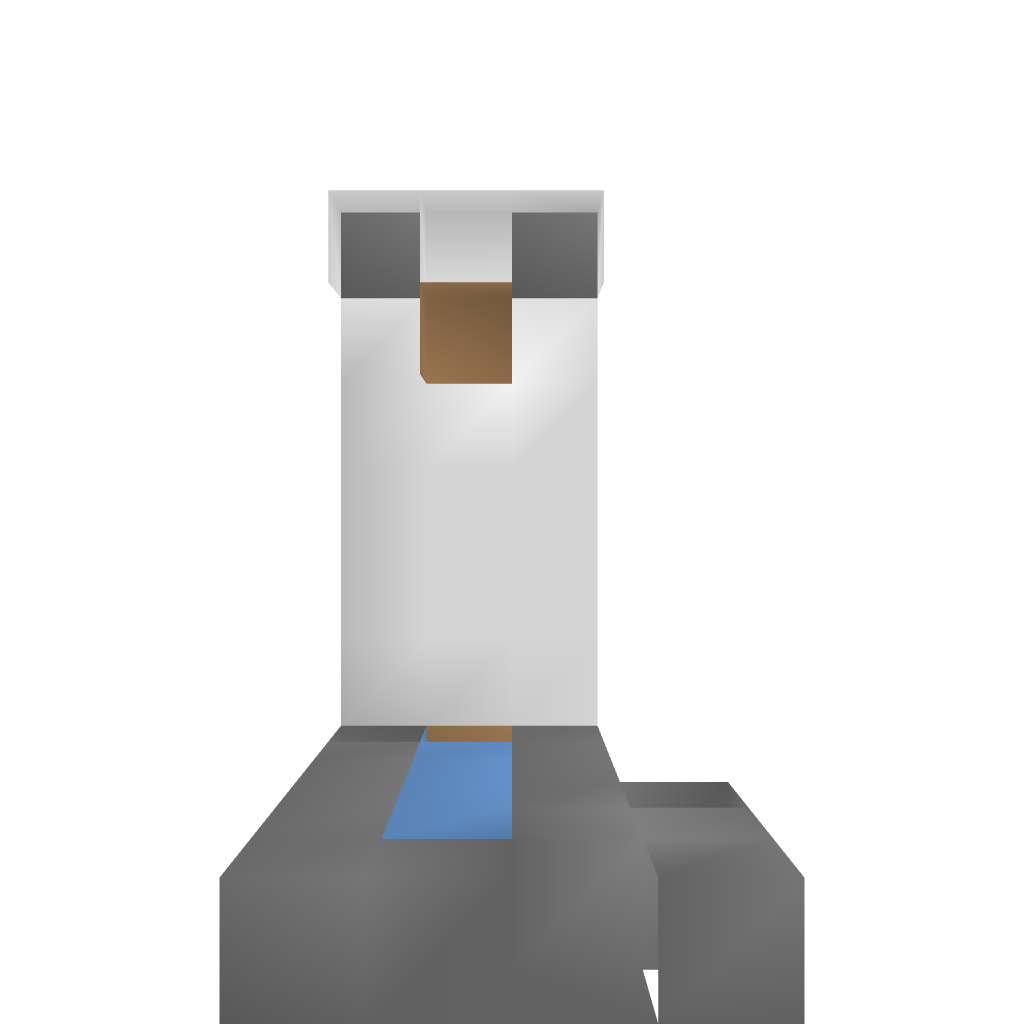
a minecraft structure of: REDSTONELESS Item Elevator 1.7.2 bad low quality